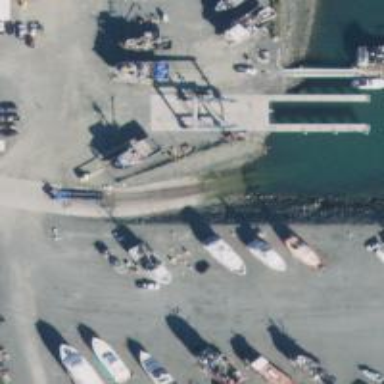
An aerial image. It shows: Slipway on leisure land.